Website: ulta-beauty
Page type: payment
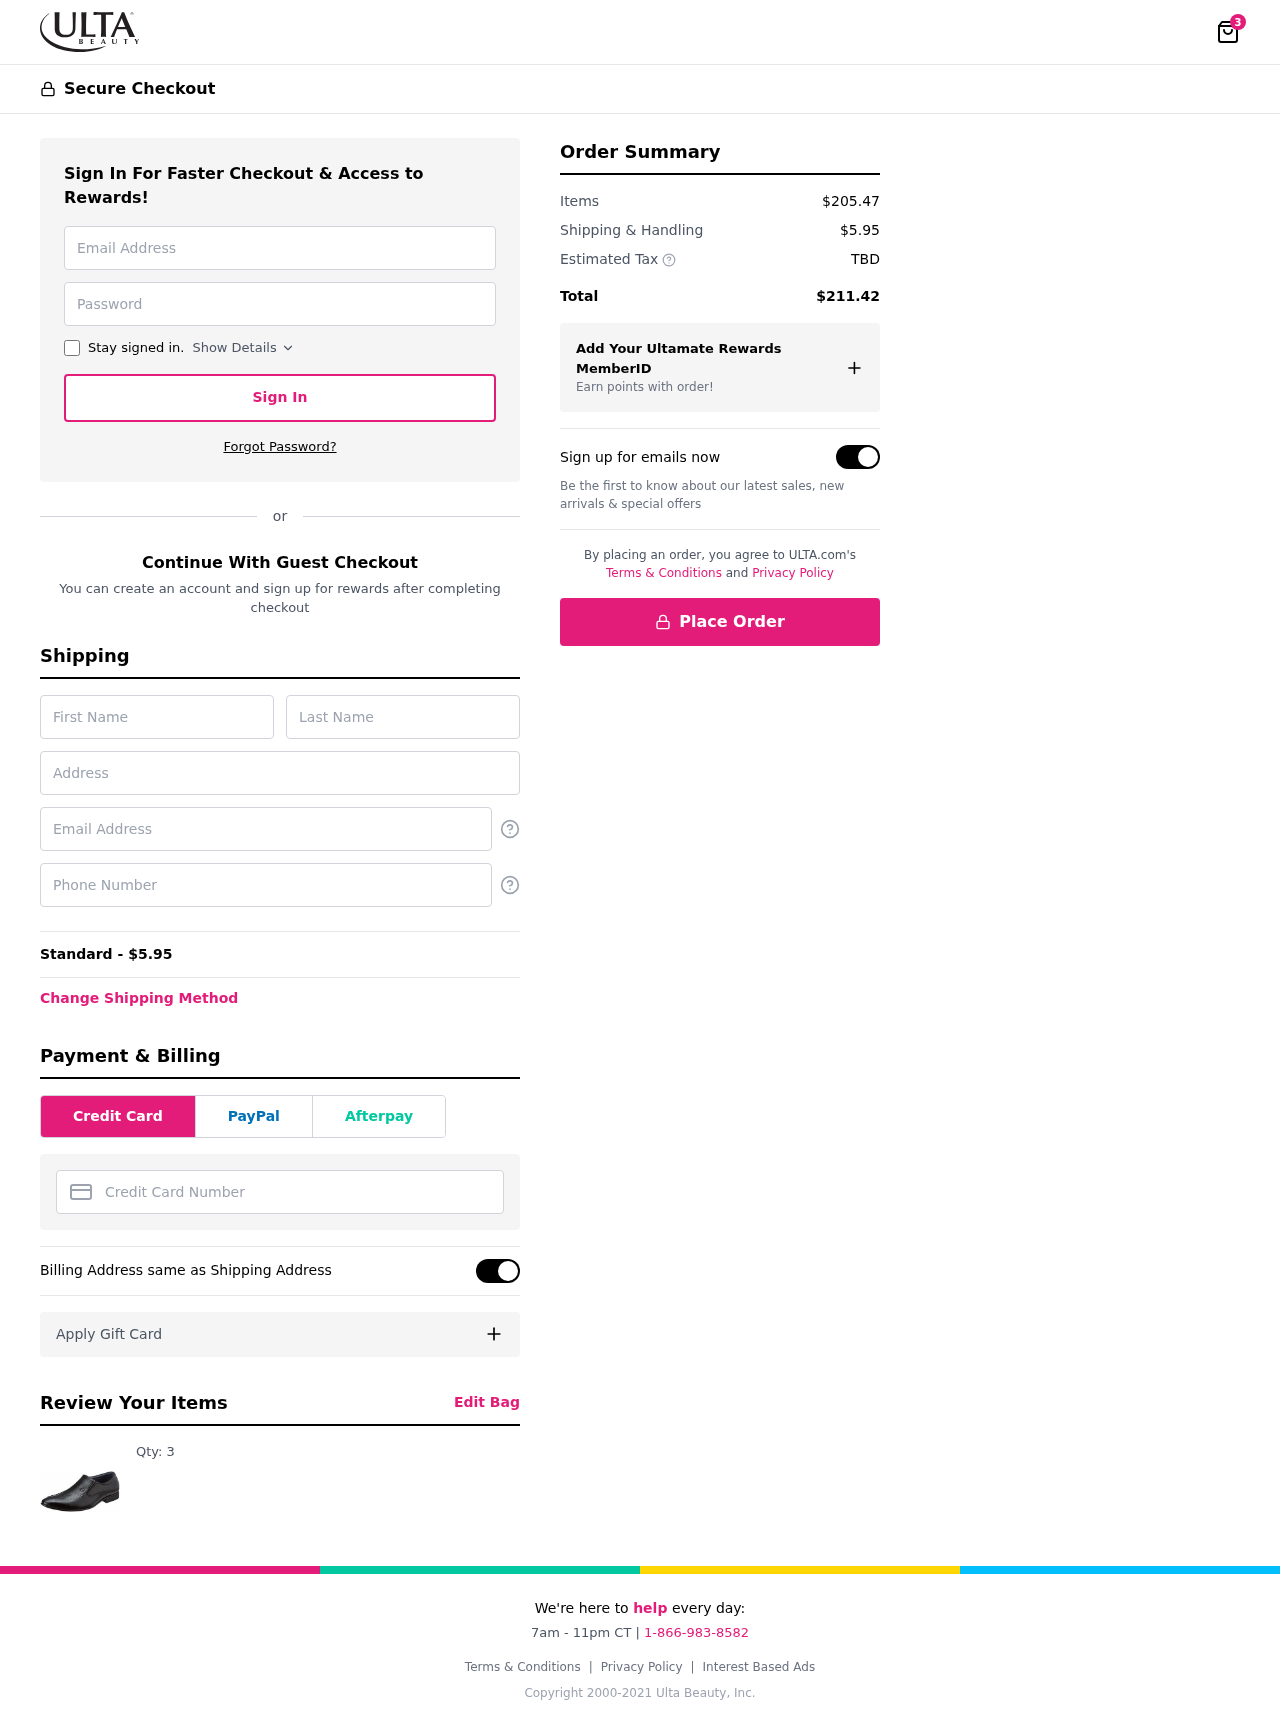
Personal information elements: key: PII_CARD_NUMBER
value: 6572 9466 7116 8457
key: PII_EMAIL
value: lauriepowers@yahoo.com
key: PII_FIRSTNAME
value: Laurie
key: PII_LASTNAME
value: Powers
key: PII_PHONE
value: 3345074517
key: PII_STREET
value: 3540 Sharon Streets
Product elements: key: PRODUCT1_QUANTITY
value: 3
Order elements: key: ORDER_NUM_ITEMS
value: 3
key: ORDER_SHIPPING_COST
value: $5.95
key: ORDER_SHIPPING_COST
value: Standard - $5.95
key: ORDER_SUBTOTAL
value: $205.47
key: ORDER_TAX
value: TBD
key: ORDER_TOTAL
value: $211.42